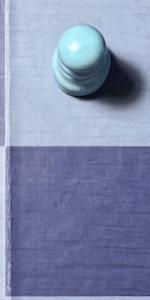
Label: Empty